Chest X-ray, AP view. Patient: 55 years old, sex F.
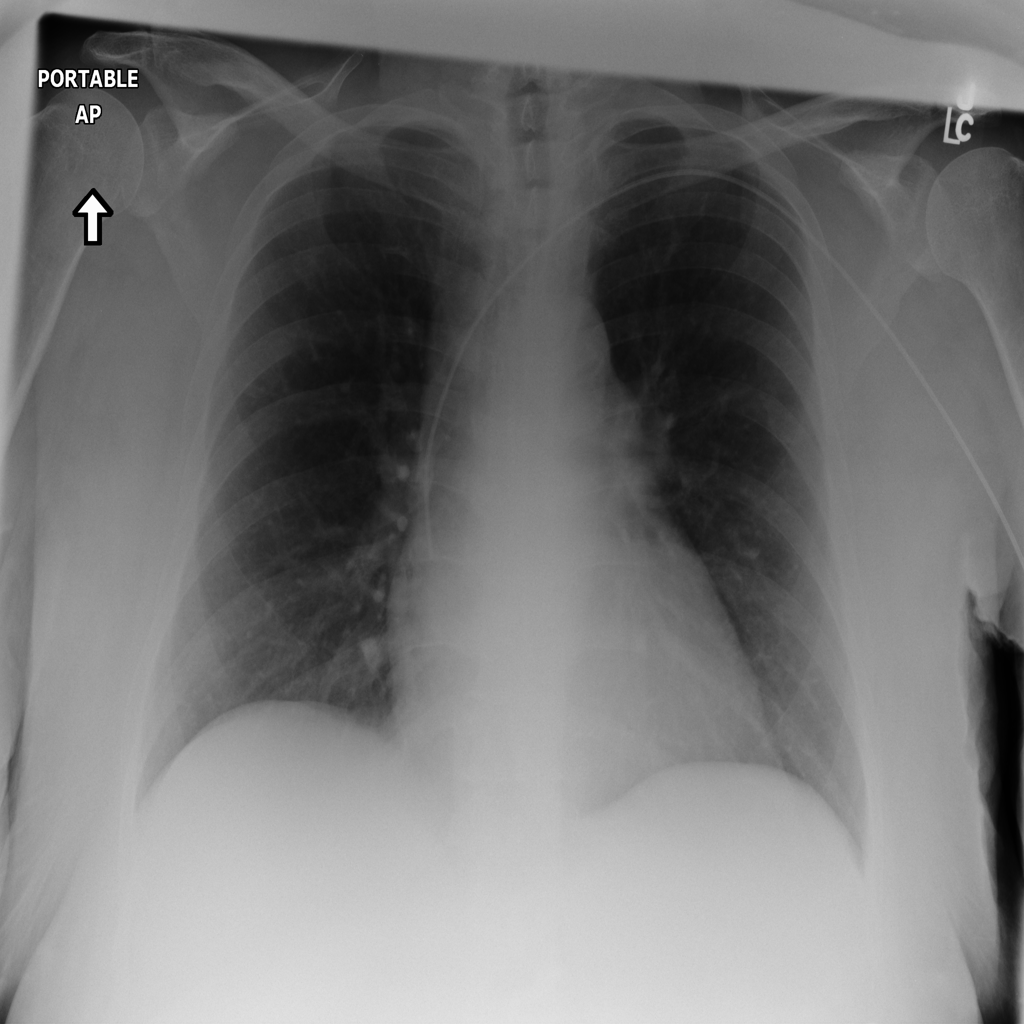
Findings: No Finding